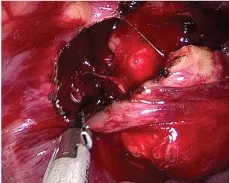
(G-I) The ultrasonic scalpel was utilized to carefully remove the mass from the root of the brachial plexus.
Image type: medical_photograph (other_medical_photograph)